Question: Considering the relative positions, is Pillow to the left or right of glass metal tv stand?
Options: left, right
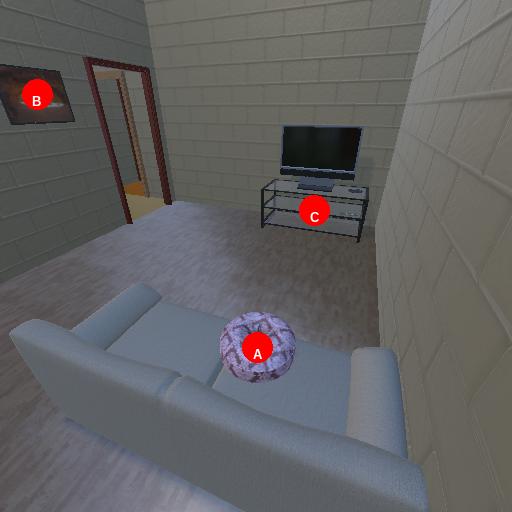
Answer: left